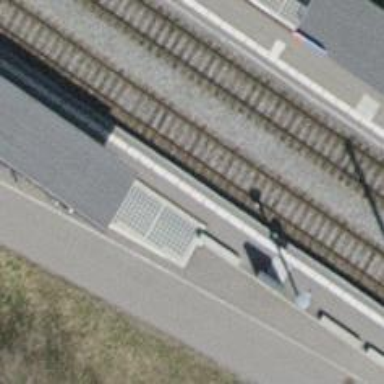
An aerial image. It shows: Public transport stop position along the railway.